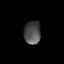
Tissue: lung
Cell type: Endothelial cells
Senescence score: 0.12
Nuclear area (px): 383
Mean DAPI intensity: 77.008